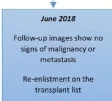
Timing of major events in both kidney transplant recipients. (A) Recipient of the right kidney.
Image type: chart (chart)